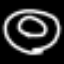
Label: donut